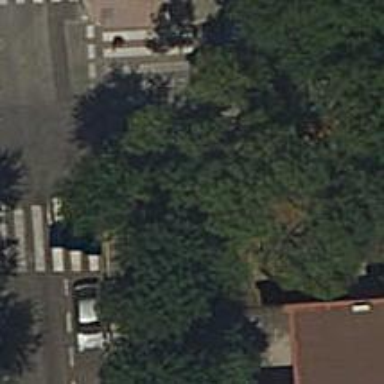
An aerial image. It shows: Sidewalk.